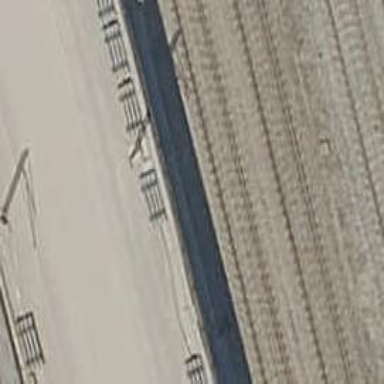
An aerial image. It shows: Railway track with contact line for electrification.